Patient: sex M, age 29
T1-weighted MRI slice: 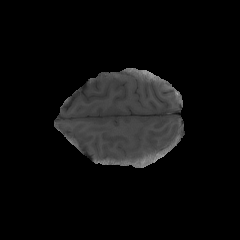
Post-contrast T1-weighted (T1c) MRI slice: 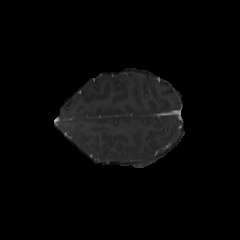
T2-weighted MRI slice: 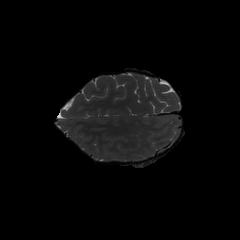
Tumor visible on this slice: no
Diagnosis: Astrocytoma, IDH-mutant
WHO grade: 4